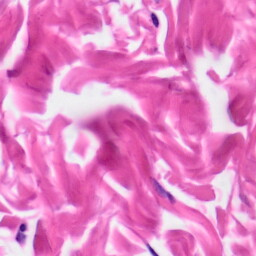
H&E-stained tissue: Skin